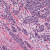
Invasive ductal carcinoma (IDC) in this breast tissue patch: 1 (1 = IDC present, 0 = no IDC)